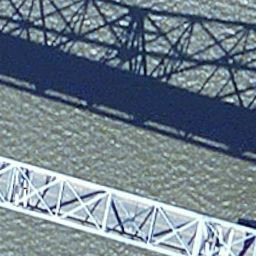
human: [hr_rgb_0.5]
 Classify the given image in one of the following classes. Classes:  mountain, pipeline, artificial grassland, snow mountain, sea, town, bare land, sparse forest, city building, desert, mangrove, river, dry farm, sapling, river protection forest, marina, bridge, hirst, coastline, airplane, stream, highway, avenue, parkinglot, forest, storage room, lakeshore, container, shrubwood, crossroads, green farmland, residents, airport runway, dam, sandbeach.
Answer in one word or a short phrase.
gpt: bridge